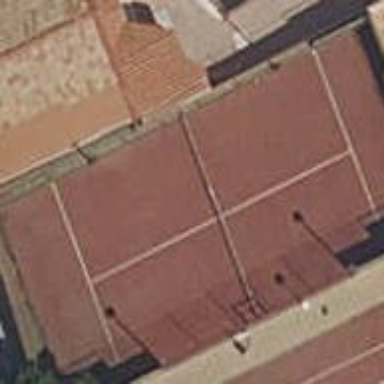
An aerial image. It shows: Tennis court on the leisure land pitch.